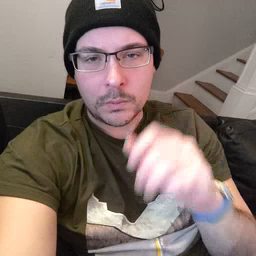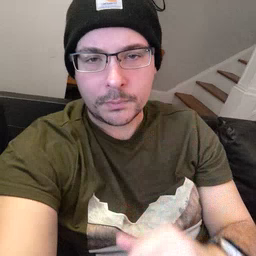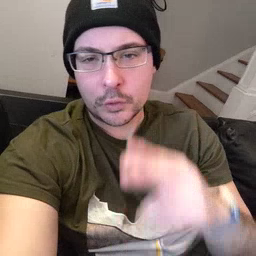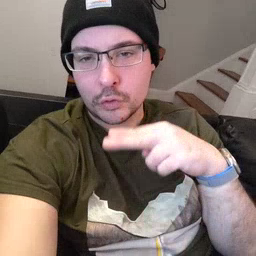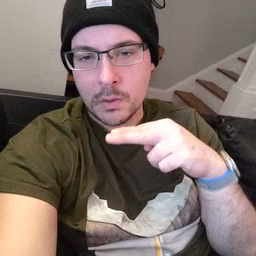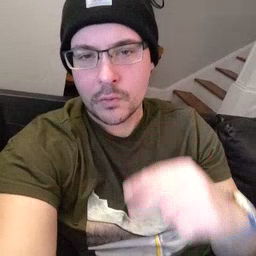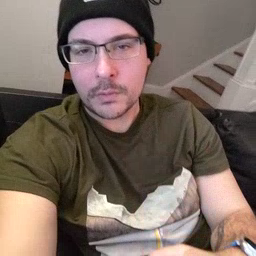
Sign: chair